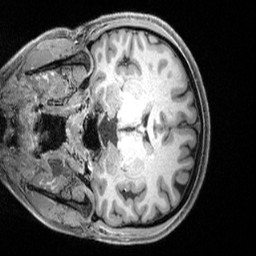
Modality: T1w
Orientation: coronal
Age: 27
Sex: female
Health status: healthy
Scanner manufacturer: siemens
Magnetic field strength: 3 T
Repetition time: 2.4 s
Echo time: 0.00222 s